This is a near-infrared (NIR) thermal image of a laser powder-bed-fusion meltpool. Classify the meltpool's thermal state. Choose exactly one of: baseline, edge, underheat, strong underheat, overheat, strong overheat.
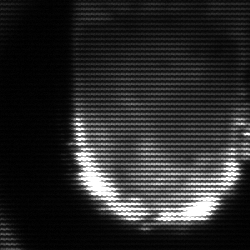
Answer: baseline